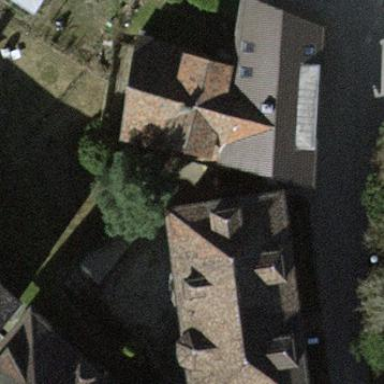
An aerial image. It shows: House with mansard roof shape.